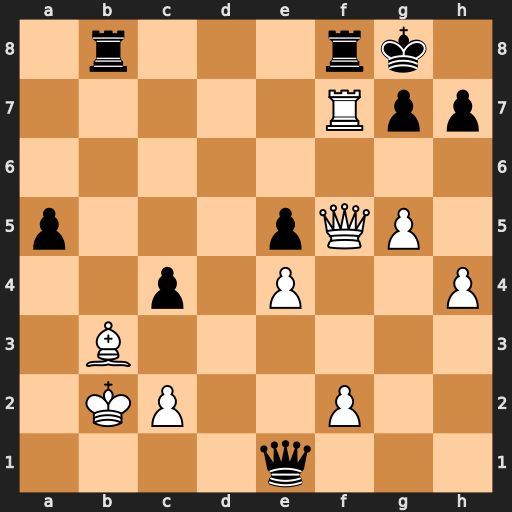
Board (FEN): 1r3rk1/5Rpp/8/p3pQP1/2p1P2P/1B6/1KP2P2/4q3
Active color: w
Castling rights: -
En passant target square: -
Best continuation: Rxf8+ Rxf8 Bxc4+ Kh8 Qxf8#